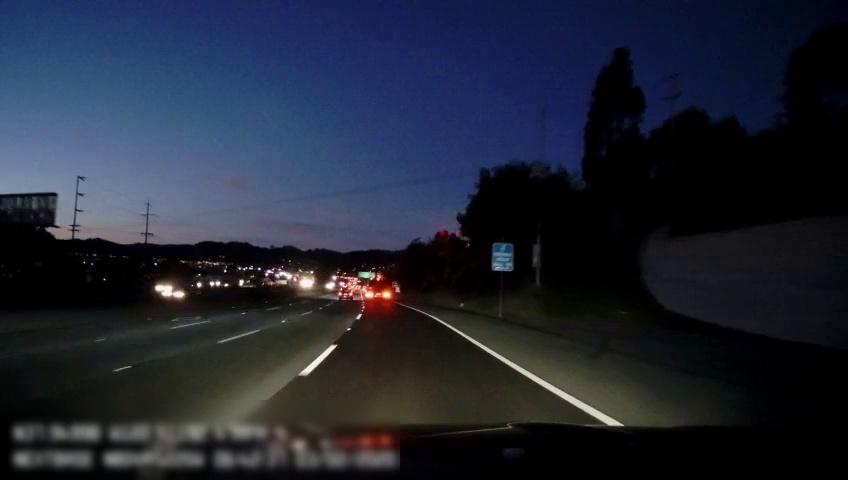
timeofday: Night
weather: Other
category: Drivable Space
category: Vehicles | Car
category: Vehicles | Truck
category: Lanes | Current Lane
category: Lanes | Current Lane
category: Lanes | Alternate Lane
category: Lanes | Alternate Lane
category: Traffic | Signs
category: Traffic | Signs